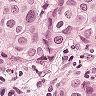
Metastatic tissue present: yes